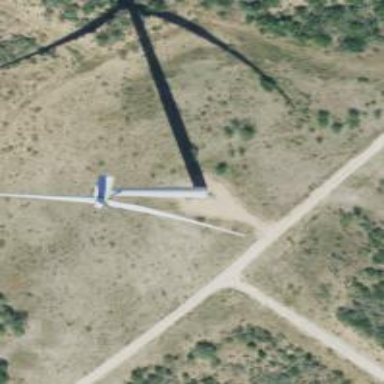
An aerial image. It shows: Wind generator powered by horizontal axis wind turbine.